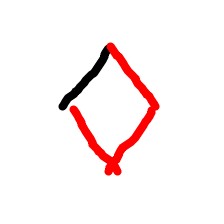
Shape: rhombus